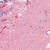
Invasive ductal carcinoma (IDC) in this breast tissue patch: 1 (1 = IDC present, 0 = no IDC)